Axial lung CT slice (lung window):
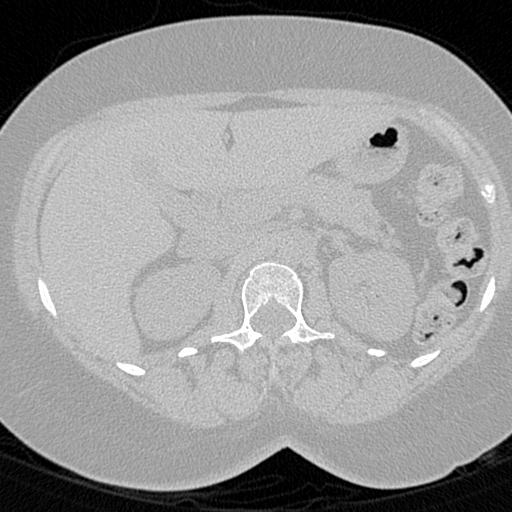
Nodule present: no